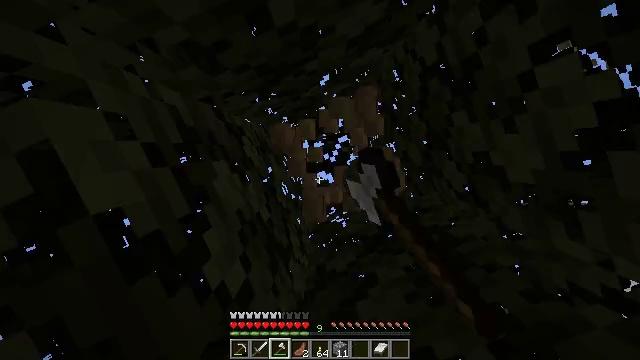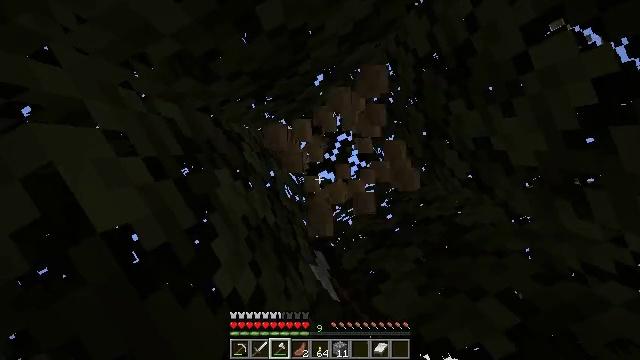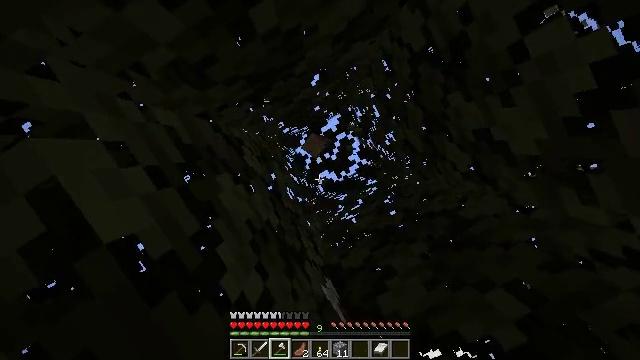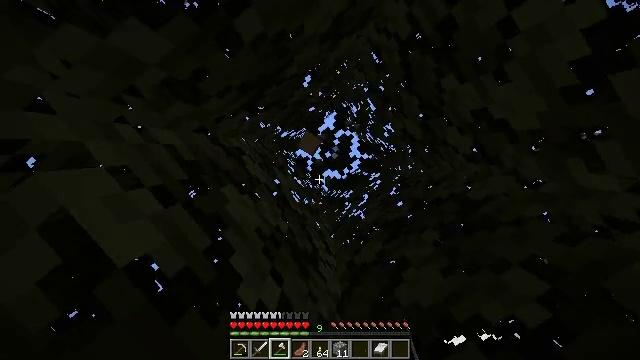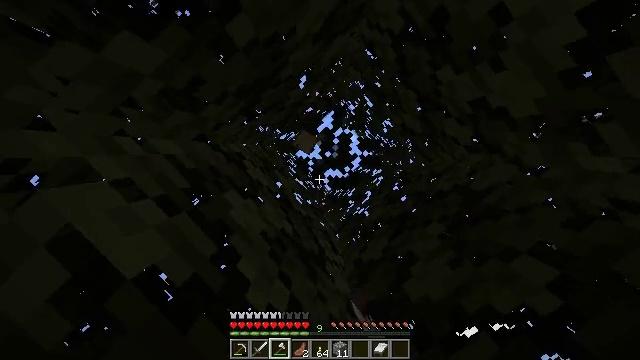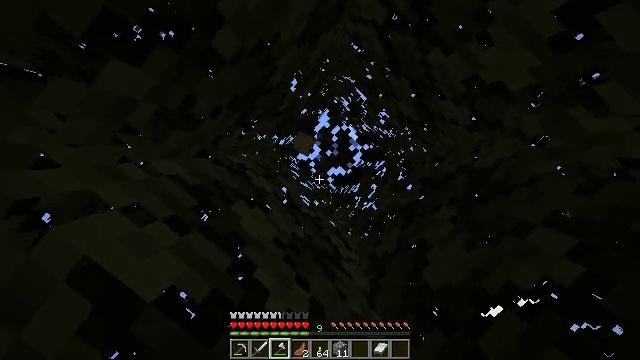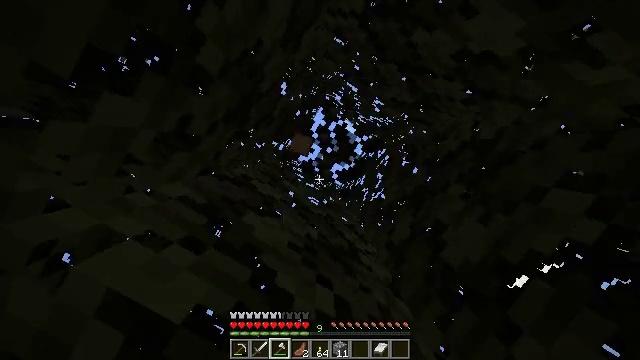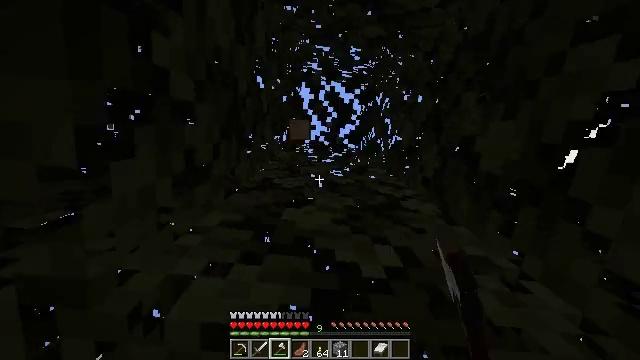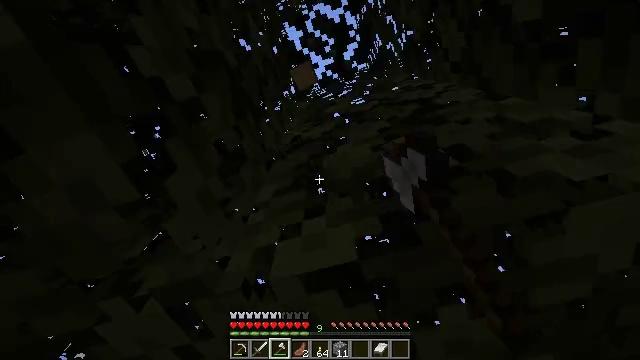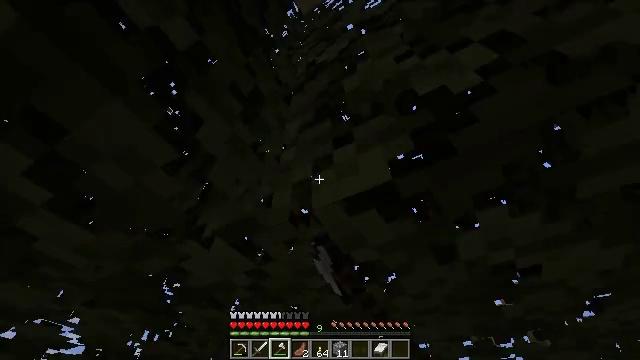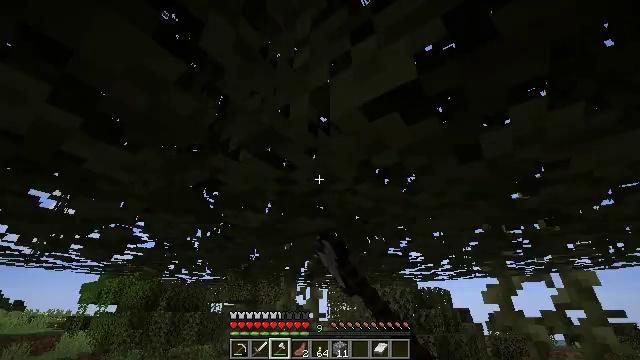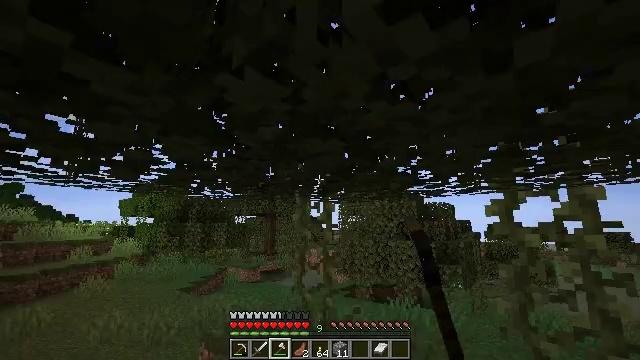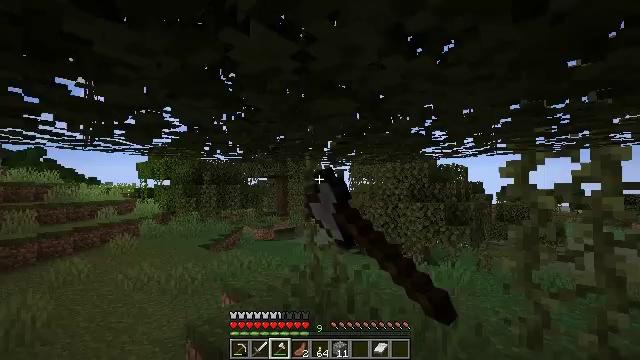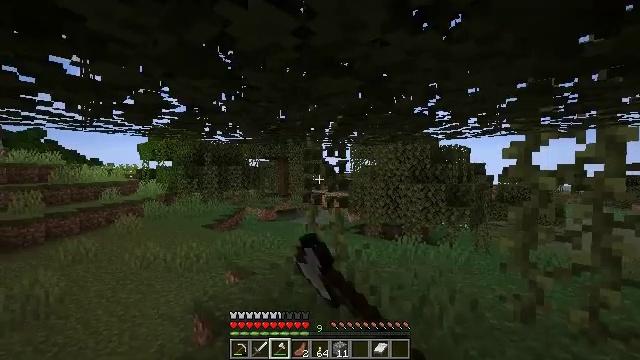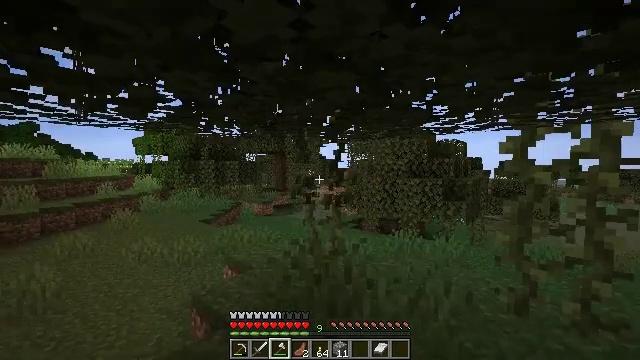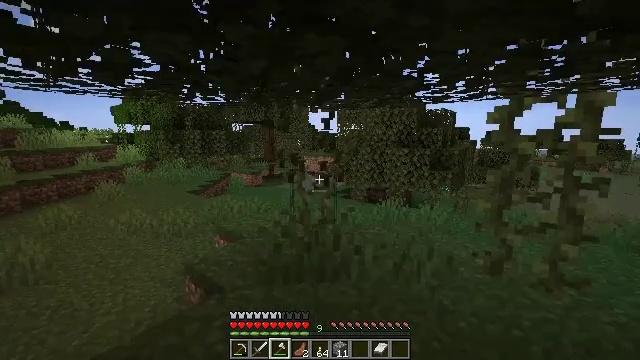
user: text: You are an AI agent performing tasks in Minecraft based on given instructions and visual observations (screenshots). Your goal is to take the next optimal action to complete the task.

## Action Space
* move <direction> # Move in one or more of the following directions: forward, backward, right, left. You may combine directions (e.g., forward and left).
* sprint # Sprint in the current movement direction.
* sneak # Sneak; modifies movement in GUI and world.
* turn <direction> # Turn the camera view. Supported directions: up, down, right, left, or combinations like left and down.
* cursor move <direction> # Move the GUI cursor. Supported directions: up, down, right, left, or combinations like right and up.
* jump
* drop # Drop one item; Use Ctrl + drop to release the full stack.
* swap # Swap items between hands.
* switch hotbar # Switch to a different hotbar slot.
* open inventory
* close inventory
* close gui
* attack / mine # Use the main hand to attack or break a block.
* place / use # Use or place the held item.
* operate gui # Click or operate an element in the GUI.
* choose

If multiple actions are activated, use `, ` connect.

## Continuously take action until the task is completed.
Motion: motion action
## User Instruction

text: Break the vines.
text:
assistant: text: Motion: turn left, attack / mine
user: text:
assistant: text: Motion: turn left, attack / mine
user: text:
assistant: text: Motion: turn left, attack / mine
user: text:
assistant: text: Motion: turn left, attack / mine
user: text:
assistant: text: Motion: turn left, attack / mine
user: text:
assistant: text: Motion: turn left, attack / mine
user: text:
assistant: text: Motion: turn left and down, attack / mine
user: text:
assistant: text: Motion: turn left and down, attack / mine
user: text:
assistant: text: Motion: turn left and down, attack / mine
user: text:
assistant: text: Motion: turn left and down, attack / mine
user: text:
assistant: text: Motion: turn left and down, attack / mine
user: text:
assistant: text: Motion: turn left and down, attack / mine
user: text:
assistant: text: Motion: turn down, attack / mine
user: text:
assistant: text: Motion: turn down, attack / mine
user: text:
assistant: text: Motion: turn right and down
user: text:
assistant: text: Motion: move forward
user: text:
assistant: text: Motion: move forward
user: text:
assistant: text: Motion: move forward
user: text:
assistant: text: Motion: move forward
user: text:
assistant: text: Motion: move forward
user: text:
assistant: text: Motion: move forward, sprint, turn down
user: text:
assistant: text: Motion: move forward, sprint
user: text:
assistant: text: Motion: move forward, sprint
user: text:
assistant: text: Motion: move forward, sprint
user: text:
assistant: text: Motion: move forward
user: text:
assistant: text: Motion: move forward
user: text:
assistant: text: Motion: move forward
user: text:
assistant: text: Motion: move forward
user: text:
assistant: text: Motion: move forward
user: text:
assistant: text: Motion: move forward